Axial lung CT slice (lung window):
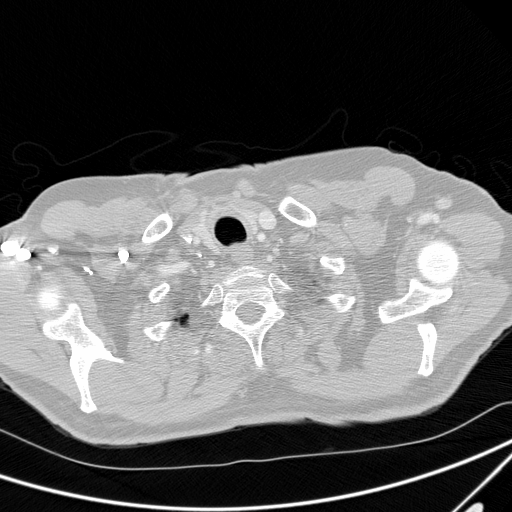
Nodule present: no